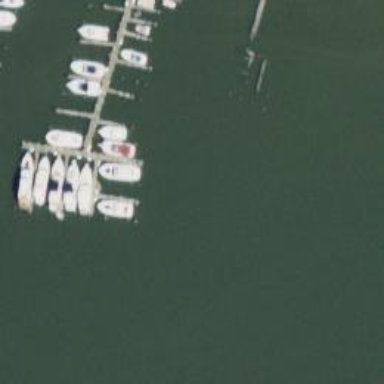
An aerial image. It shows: Man-made pier.